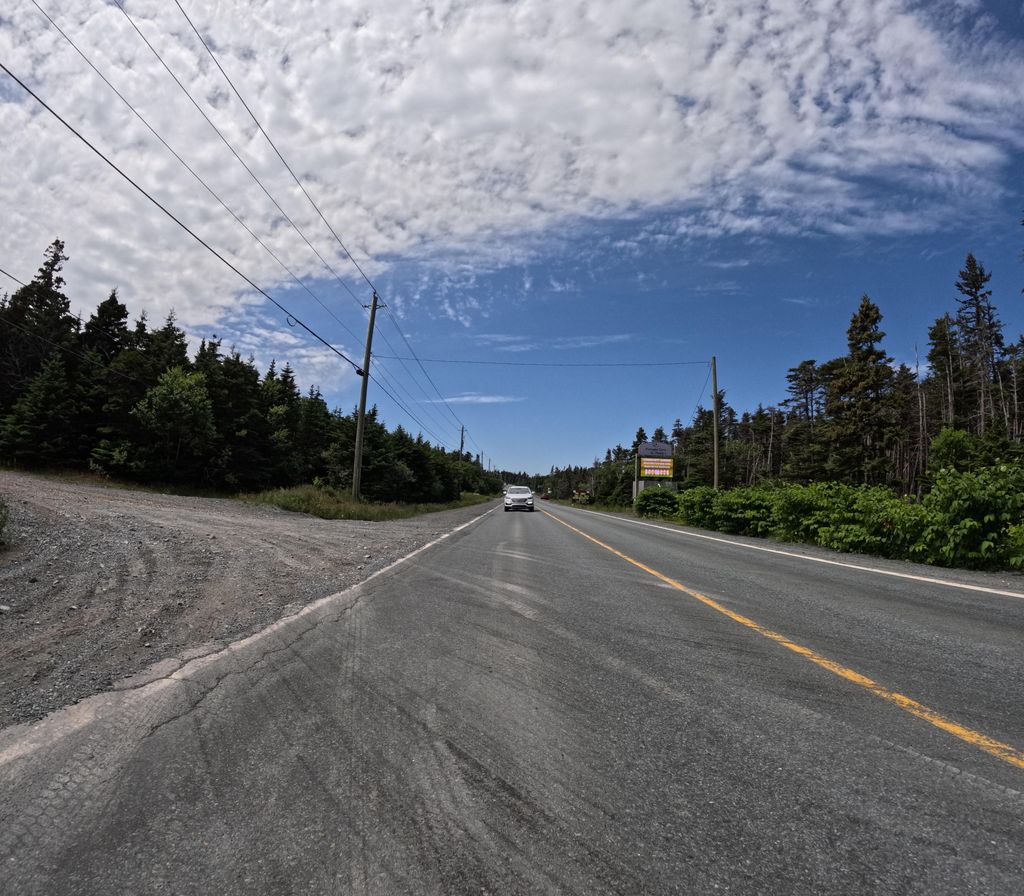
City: st_johns